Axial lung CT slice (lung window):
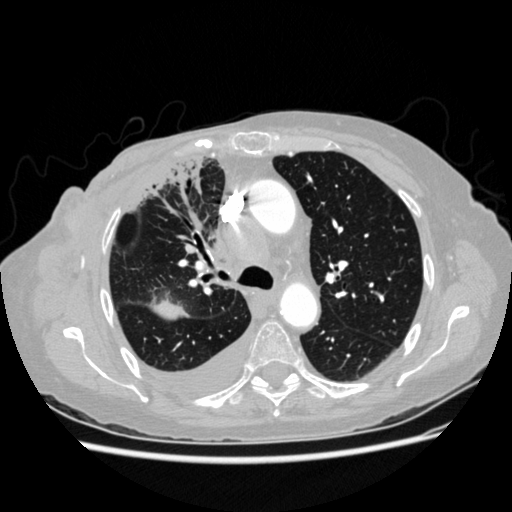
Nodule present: yes
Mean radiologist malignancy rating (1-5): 4